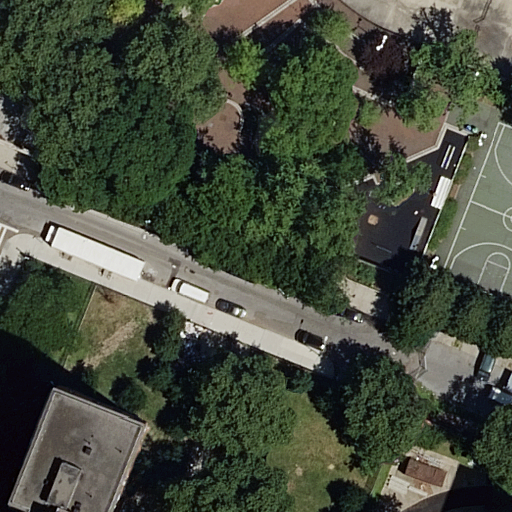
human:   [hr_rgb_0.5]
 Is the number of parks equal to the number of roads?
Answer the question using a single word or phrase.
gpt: yes

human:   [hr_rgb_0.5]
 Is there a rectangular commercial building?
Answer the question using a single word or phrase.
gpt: no

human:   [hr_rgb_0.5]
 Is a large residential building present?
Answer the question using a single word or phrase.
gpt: yes

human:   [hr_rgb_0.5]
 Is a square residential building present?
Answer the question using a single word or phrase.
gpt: no

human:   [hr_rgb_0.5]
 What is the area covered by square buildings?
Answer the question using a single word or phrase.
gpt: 0m2

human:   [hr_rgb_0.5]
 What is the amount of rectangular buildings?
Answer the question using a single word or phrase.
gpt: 1

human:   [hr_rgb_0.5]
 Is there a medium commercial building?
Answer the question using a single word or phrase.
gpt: no

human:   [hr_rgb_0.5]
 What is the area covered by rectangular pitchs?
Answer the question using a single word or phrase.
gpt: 322m2

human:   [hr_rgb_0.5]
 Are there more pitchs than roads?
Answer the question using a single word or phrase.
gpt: no

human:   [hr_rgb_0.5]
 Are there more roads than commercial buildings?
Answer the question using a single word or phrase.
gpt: yes

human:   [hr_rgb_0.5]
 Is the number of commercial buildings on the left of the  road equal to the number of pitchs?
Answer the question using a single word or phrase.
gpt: no

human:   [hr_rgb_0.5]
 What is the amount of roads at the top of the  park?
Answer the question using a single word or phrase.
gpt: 0

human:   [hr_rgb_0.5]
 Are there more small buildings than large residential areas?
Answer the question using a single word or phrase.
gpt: no

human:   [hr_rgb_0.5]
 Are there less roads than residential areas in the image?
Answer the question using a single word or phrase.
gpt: yes

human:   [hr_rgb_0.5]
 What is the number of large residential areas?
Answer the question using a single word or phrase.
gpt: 1

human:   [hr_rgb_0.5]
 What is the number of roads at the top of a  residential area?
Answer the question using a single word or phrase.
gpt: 1

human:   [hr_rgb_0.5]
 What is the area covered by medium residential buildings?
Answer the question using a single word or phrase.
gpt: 0m2

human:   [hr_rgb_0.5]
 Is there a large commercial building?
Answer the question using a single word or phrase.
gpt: no

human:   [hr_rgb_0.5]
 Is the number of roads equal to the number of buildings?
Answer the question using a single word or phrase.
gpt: no

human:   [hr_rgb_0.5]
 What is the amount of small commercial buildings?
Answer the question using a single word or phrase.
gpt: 0

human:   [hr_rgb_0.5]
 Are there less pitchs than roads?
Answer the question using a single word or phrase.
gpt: no

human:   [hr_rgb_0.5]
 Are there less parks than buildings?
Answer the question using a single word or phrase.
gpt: yes

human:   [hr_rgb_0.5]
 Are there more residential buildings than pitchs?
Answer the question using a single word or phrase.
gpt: yes

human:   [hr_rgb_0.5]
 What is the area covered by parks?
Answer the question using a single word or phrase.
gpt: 8994m2

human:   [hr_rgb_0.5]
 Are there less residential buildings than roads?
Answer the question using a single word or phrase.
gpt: no

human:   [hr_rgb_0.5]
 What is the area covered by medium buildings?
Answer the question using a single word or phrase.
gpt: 0m2

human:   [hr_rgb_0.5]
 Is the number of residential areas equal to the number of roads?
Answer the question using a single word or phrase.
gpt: no

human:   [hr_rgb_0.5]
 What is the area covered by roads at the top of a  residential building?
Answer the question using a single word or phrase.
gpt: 0m2

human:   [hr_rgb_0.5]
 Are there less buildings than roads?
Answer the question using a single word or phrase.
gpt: no

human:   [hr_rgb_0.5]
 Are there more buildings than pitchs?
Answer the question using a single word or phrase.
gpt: yes

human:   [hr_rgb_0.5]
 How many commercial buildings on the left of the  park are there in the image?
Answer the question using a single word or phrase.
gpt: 0

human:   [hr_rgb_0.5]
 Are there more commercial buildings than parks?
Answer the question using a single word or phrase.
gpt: no

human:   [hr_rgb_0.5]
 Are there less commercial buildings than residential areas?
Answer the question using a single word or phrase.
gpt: yes

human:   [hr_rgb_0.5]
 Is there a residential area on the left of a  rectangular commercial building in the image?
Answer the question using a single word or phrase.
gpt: no

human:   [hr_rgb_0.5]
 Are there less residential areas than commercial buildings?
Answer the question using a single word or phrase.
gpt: no

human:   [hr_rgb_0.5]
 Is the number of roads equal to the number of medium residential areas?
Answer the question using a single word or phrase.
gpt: no